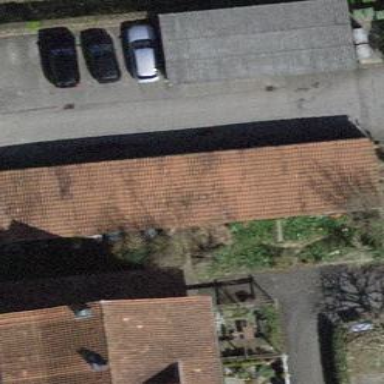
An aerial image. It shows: View of roof of building.